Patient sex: F
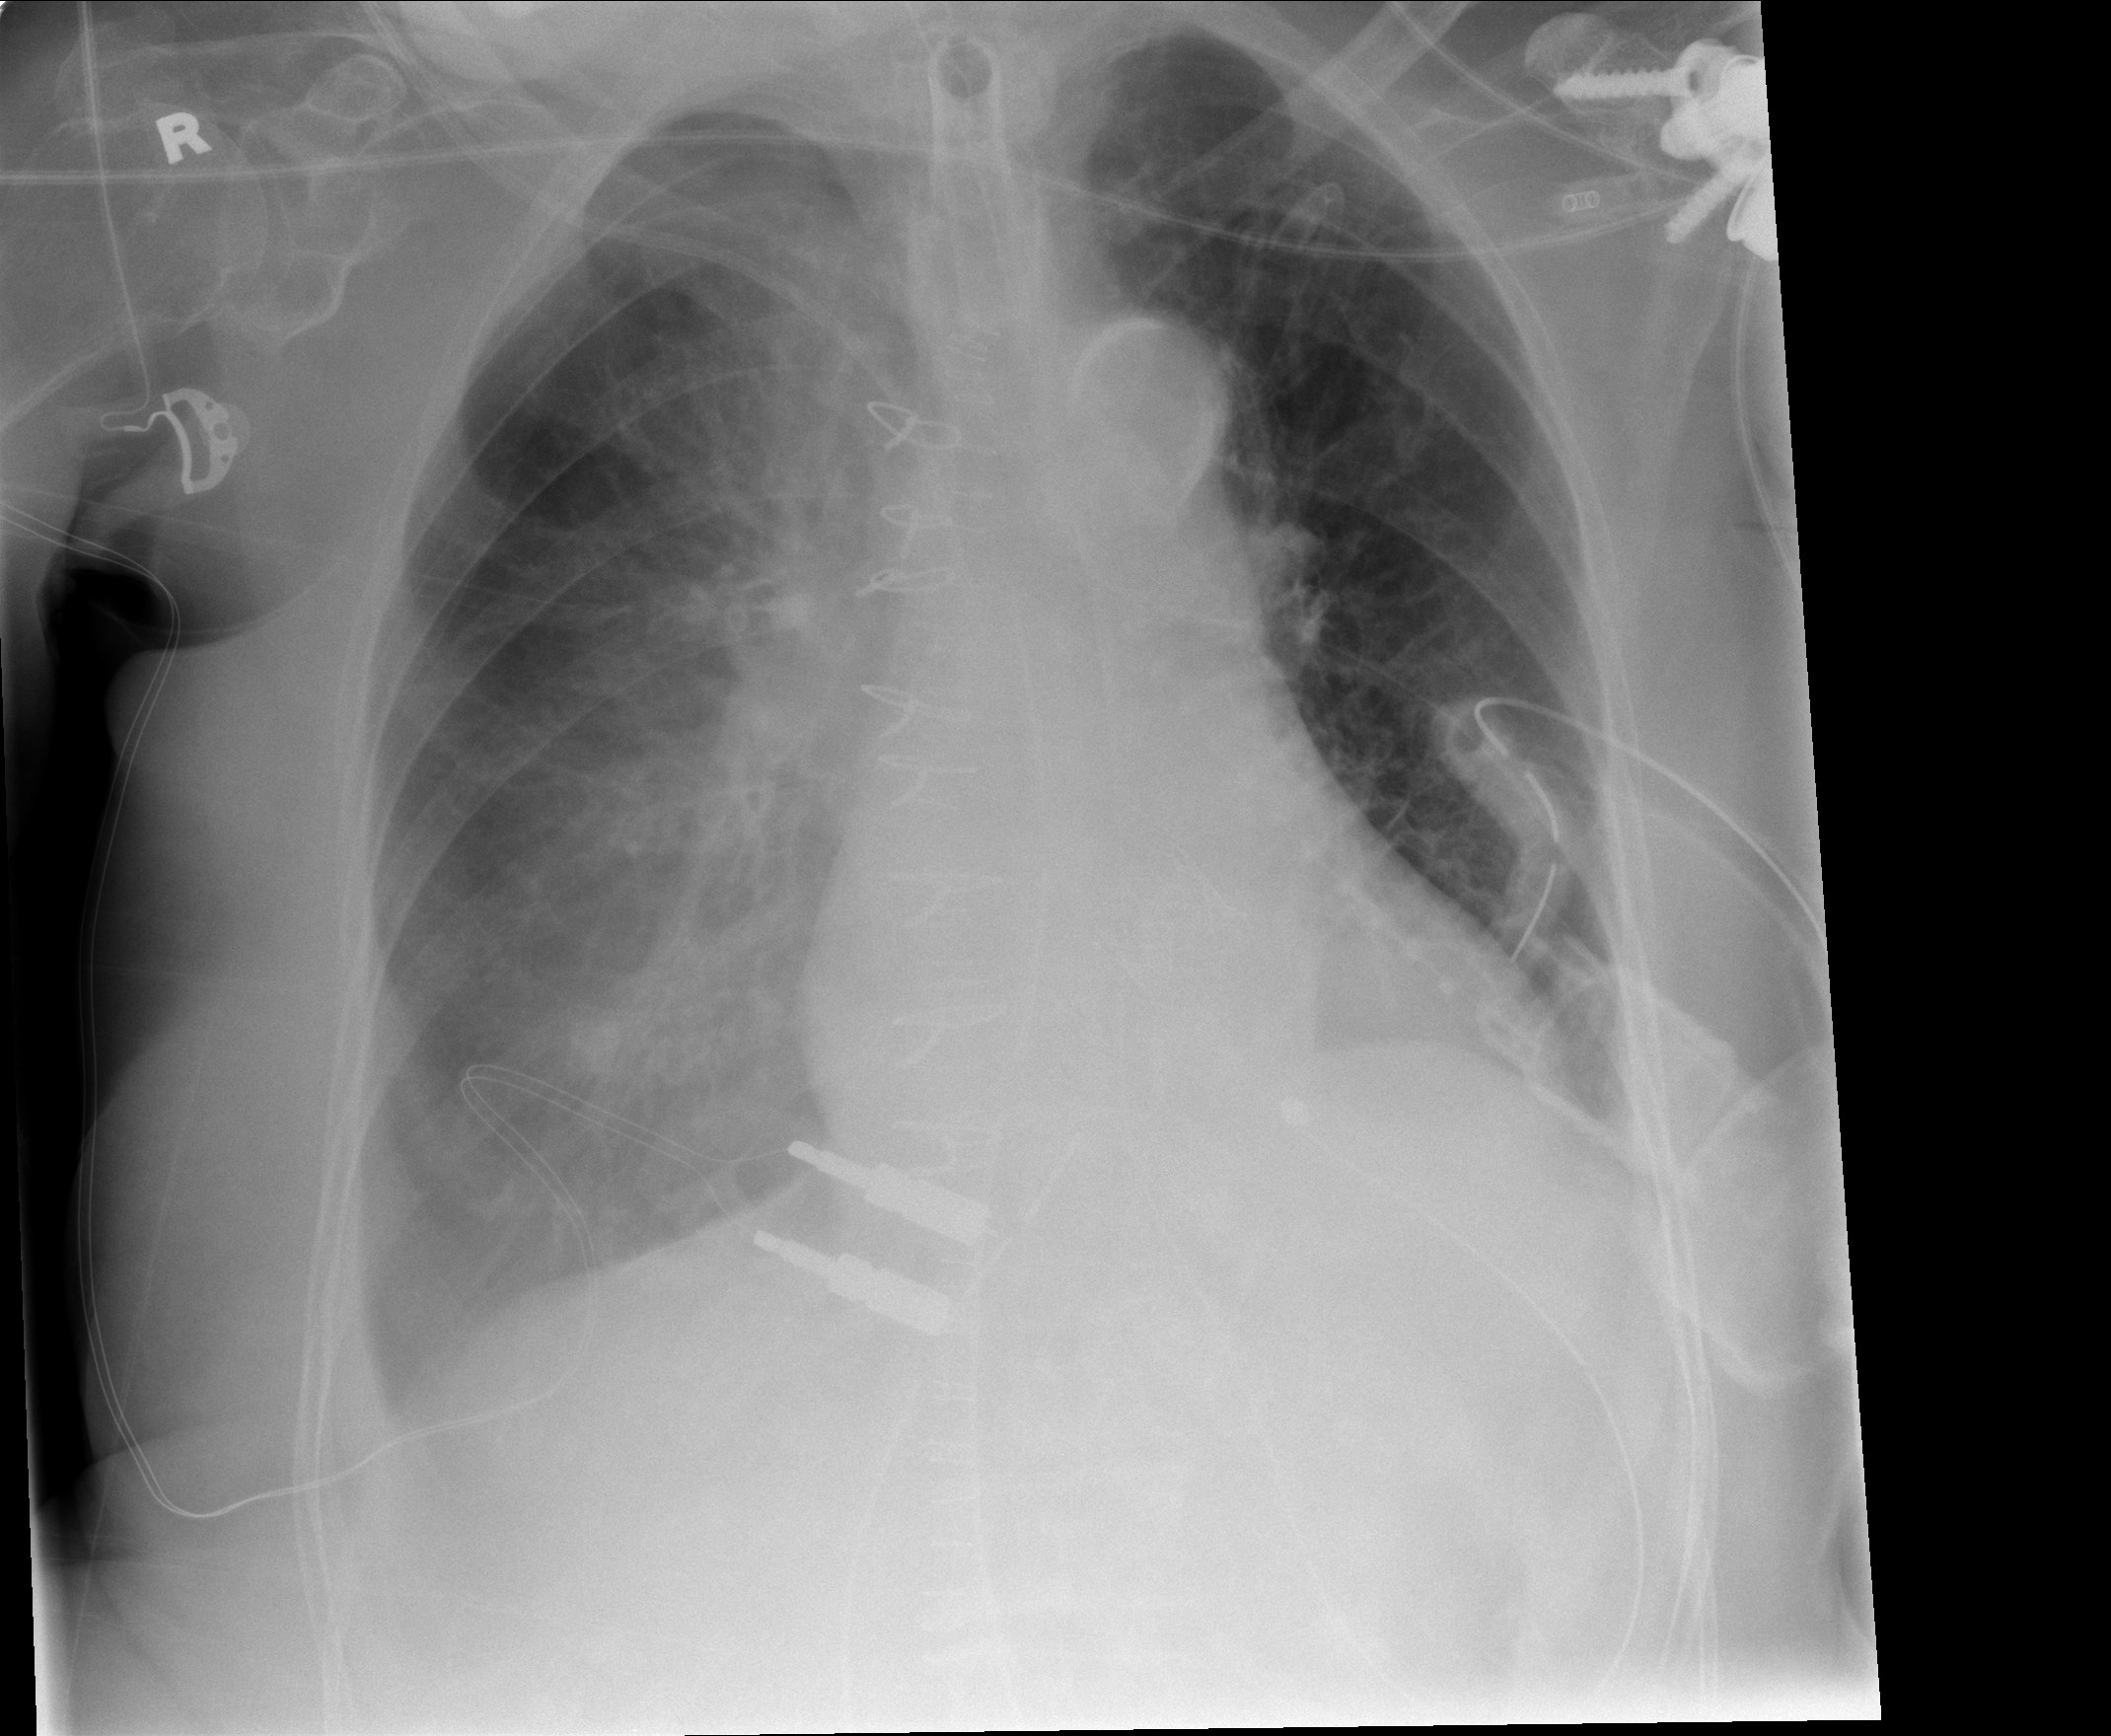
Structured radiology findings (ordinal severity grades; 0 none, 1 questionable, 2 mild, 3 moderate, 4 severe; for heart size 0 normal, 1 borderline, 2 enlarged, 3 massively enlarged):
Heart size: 2
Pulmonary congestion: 2
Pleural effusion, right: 2
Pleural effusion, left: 1
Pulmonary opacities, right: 2
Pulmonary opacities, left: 0
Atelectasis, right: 2
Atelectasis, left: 1